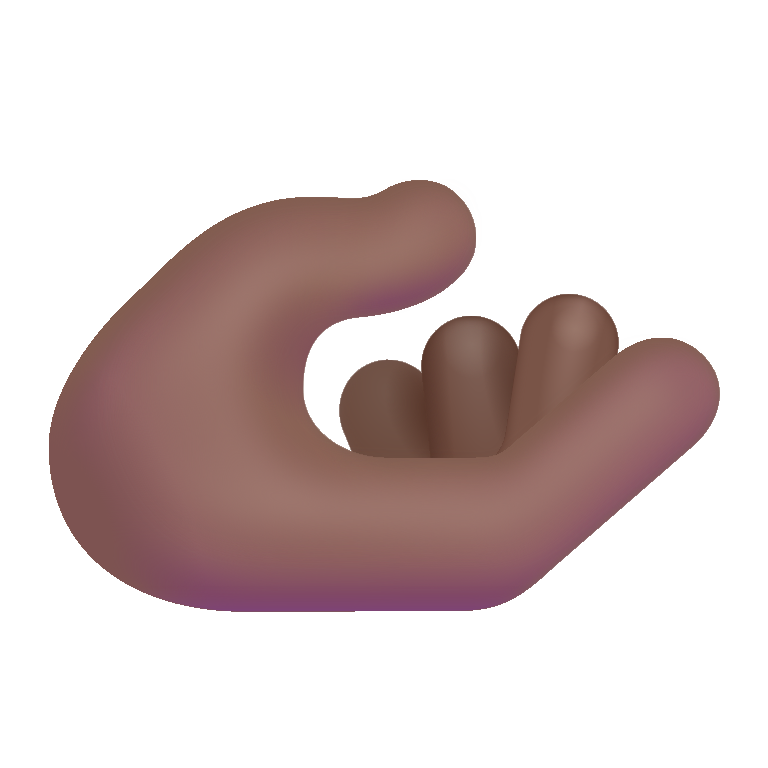
palm up hand color  dark